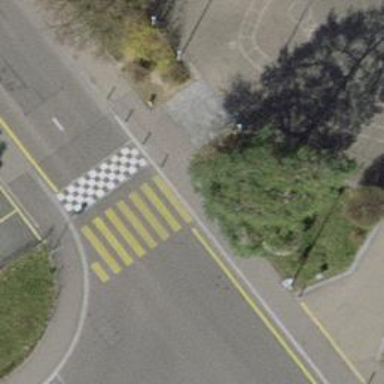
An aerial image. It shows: Steps with asphalt surface.